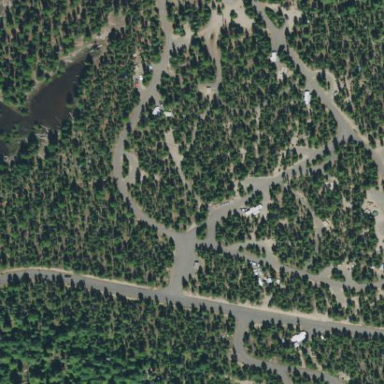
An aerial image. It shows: Campsite suitable for caravans. It includes sanitary dump station.